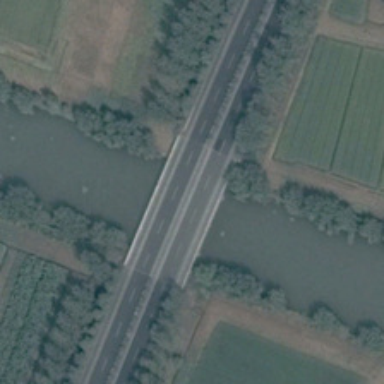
Many green trees are in two sides of a river with a bridge over it .